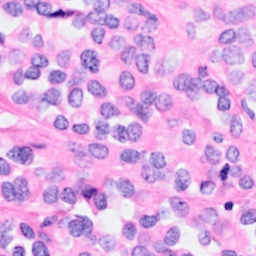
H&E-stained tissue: Breast